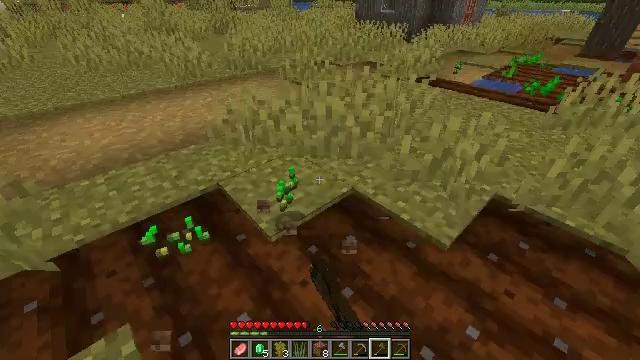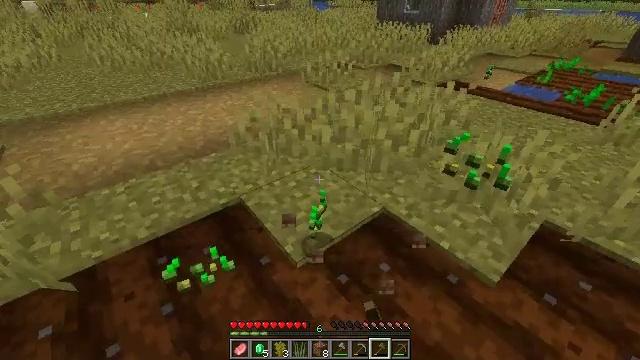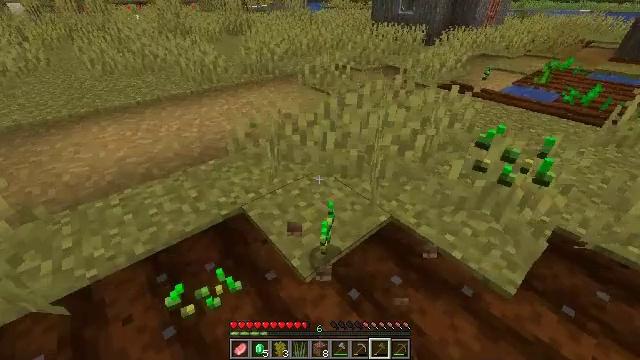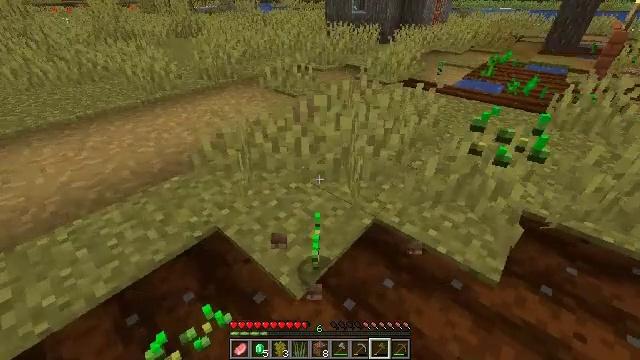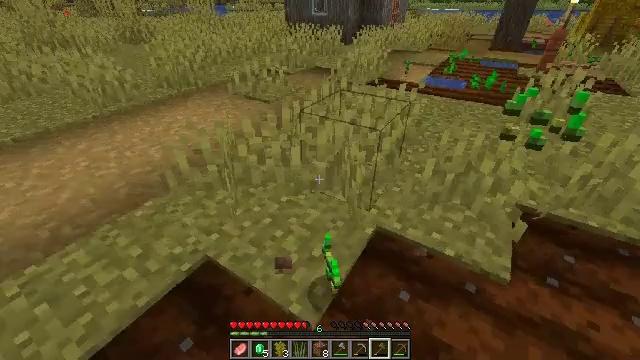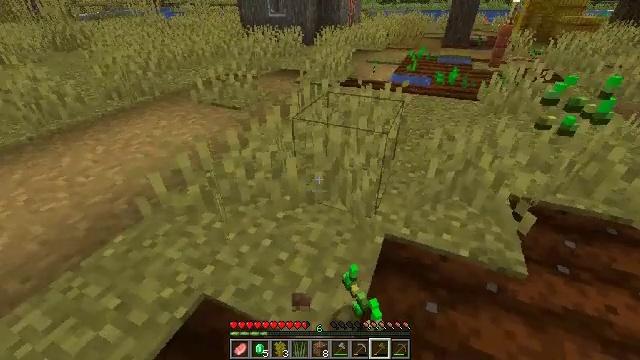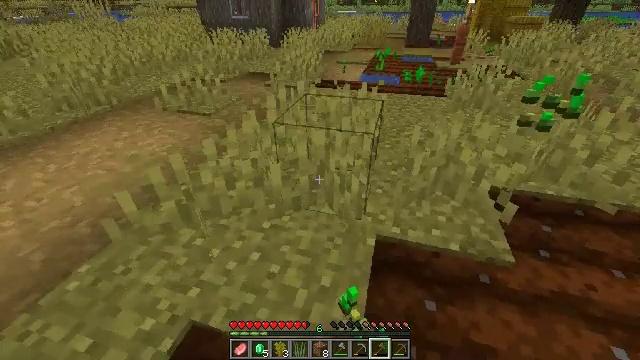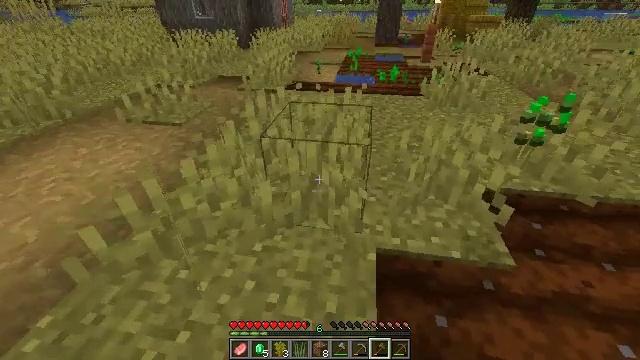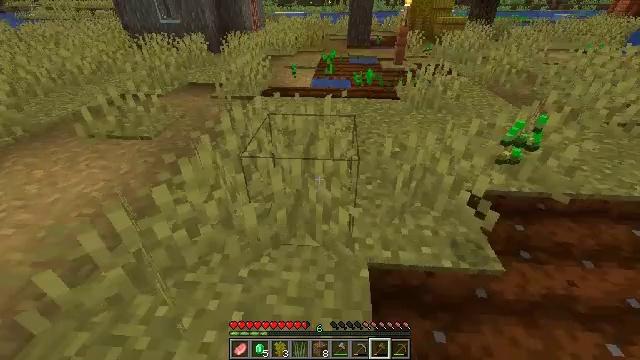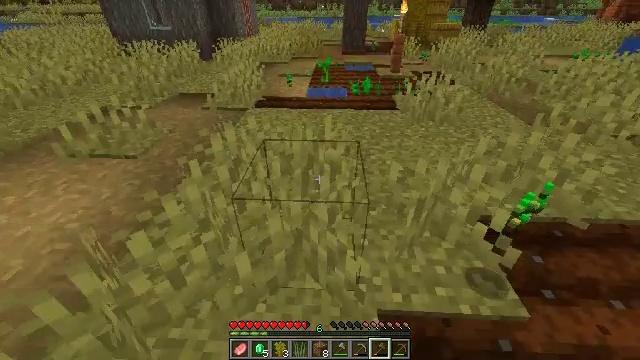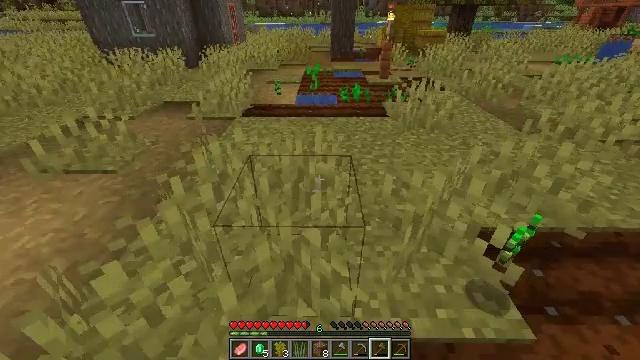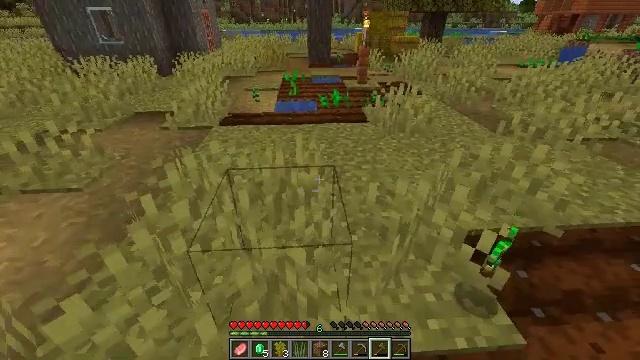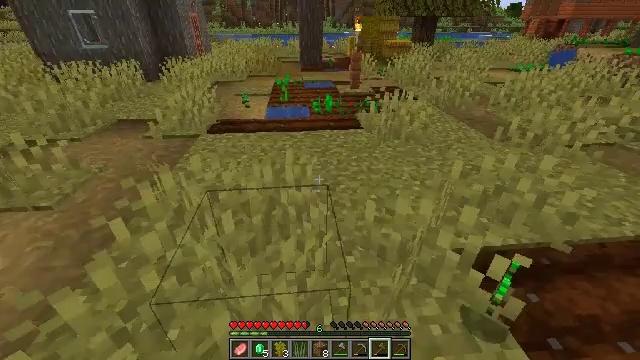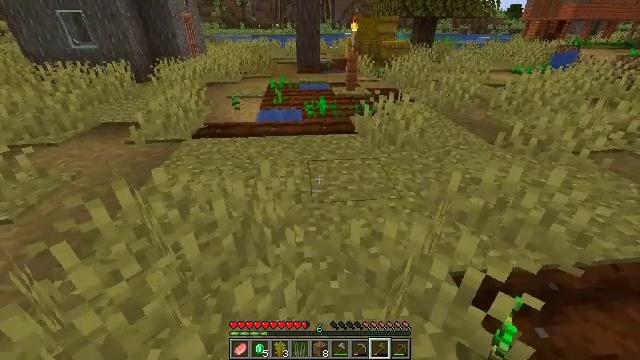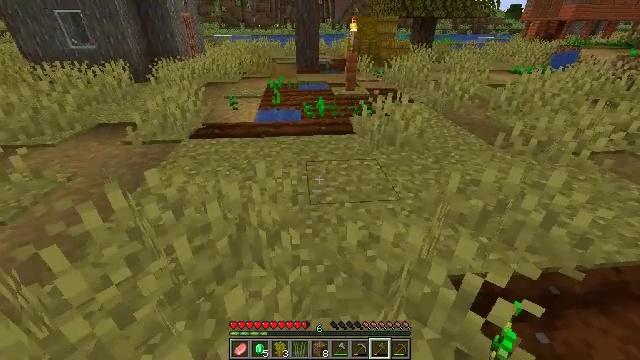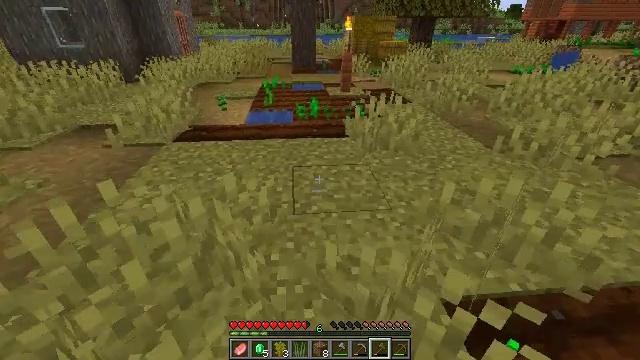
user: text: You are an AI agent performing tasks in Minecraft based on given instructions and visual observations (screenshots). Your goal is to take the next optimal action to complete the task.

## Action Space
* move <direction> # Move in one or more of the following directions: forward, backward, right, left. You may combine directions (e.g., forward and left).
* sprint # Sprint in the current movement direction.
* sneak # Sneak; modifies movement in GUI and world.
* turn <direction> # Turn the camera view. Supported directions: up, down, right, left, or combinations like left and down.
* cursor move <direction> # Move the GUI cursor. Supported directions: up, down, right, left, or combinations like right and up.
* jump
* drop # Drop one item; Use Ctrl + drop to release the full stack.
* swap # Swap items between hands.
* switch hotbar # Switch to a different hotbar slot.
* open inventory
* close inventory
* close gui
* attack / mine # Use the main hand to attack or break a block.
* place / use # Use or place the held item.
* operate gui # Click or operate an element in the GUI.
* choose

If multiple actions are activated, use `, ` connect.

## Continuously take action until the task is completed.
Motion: motion action
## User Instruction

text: Attack the hay block to get hay.
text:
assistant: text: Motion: move forward and move left, turn left
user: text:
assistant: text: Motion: move forward and move left, turn right
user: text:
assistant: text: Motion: move forward and move left, turn right
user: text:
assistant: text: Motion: move forward and move left, turn right
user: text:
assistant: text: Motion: move forward and move left, turn right
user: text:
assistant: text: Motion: move forward and move left, turn right
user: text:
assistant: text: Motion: move forward, turn right
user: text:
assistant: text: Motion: move forward, turn right
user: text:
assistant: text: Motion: move forward, turn right
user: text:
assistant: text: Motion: move forward, turn right and up
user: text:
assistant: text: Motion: move forward, turn right and up
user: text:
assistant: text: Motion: move forward and move right, turn right
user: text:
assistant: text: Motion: move forward and move right
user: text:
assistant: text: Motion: move forward and move right
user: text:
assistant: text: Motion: move forward
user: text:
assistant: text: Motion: move forward
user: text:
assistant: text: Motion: move forward
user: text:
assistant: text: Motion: move forward
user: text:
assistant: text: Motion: move forward, turn left and up
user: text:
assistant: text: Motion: move forward, turn left and up
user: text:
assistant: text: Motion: move forward, turn left
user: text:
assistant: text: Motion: move forward
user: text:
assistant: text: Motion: move forward, turn right
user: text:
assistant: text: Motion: move forward, turn right
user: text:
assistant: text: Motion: move forward, turn right
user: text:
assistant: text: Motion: move forward, turn right
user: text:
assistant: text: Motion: move forward
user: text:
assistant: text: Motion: move forward and move left
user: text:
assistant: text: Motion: move forward and move left, turn right
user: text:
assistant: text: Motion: move forward and move left